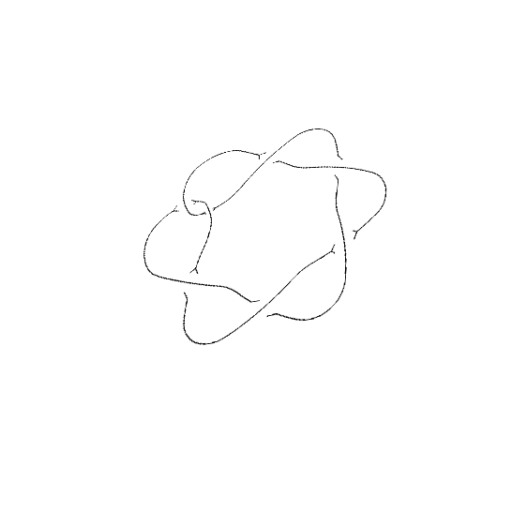
Crossing number: 7